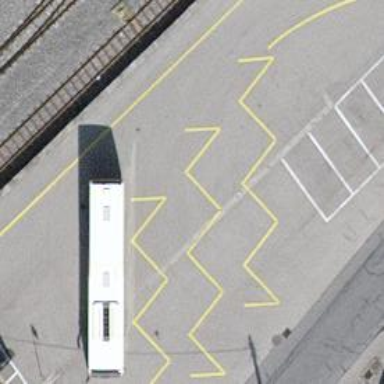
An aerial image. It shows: Bus stop with designated public transport stop position.